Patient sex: F
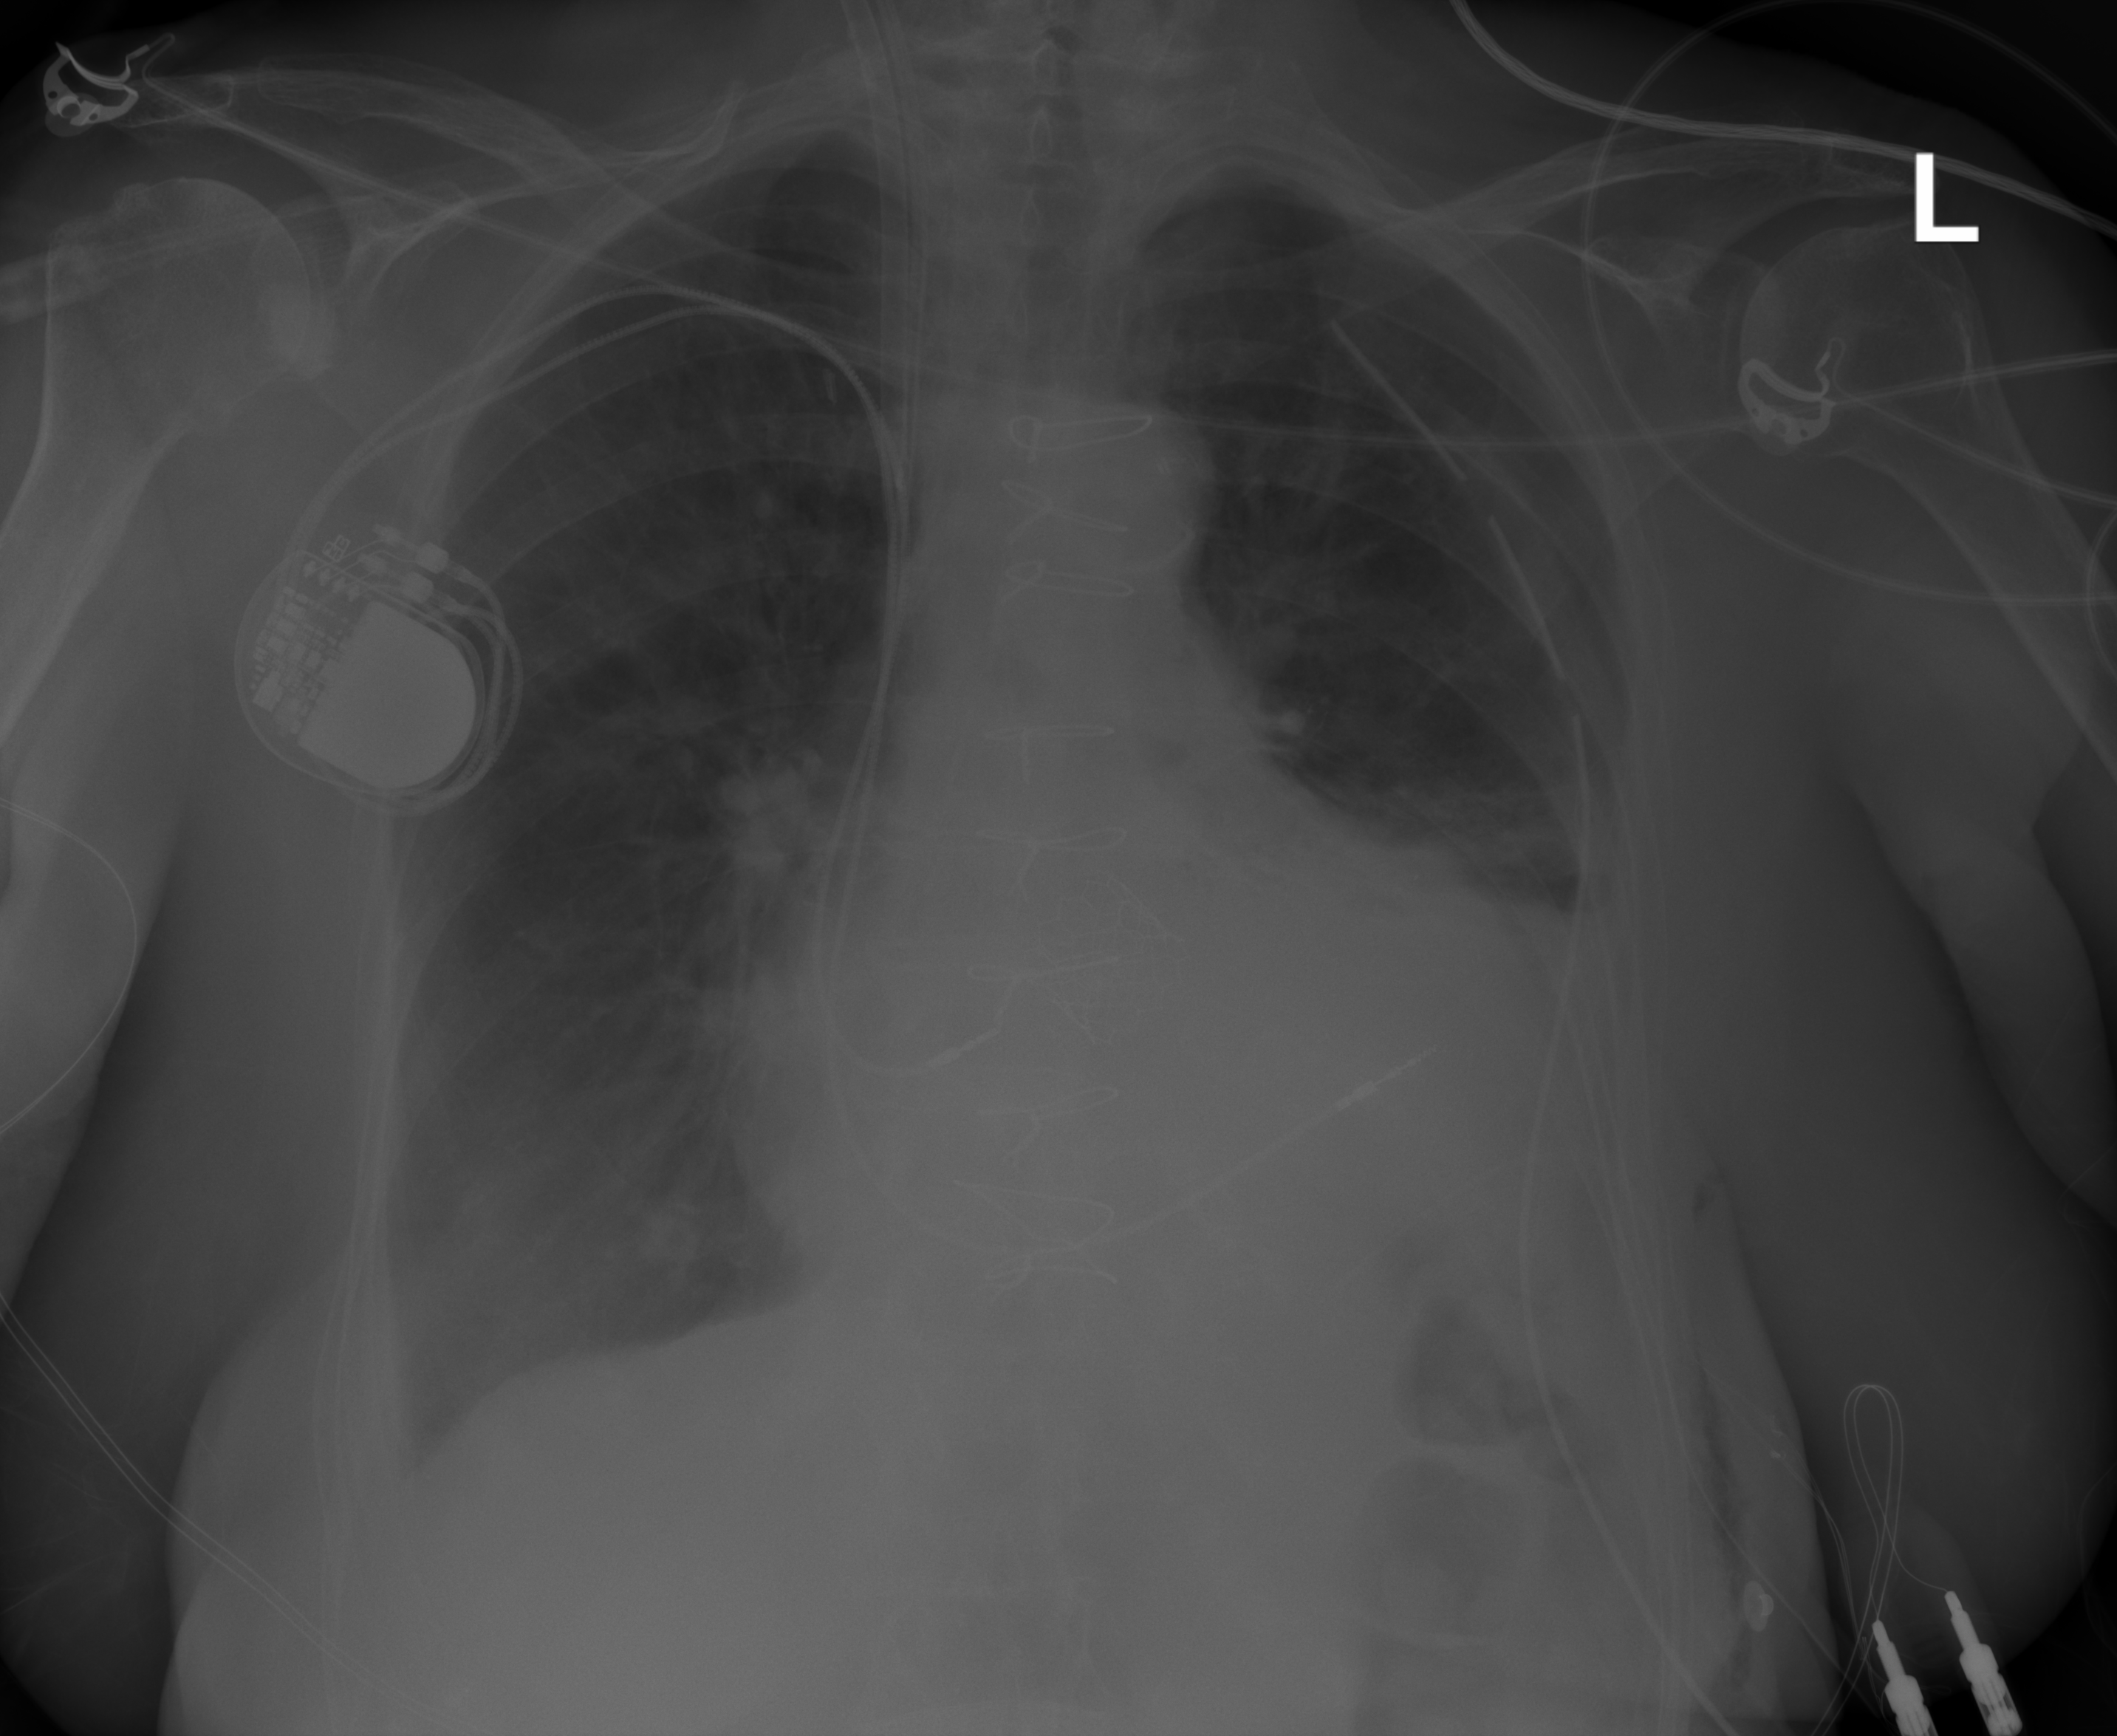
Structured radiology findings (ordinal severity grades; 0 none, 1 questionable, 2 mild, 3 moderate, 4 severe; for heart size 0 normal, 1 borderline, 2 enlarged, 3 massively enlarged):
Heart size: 0
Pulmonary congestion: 0
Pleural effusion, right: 2
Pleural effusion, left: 3
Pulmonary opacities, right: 0
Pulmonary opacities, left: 0
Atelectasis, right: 0
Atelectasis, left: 2